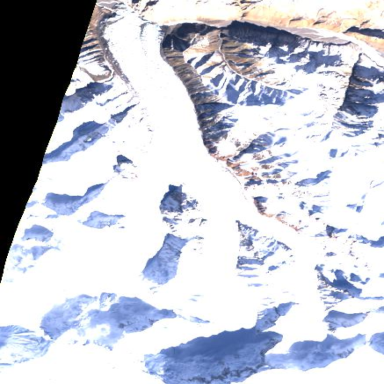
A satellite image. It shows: Majestic glacier in the distance.